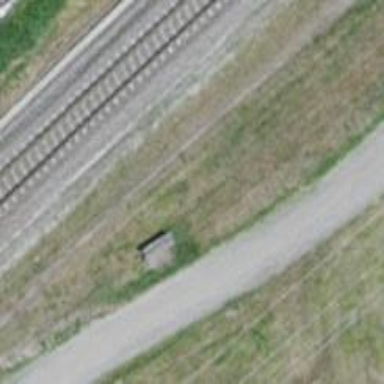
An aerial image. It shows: Bench for seating.